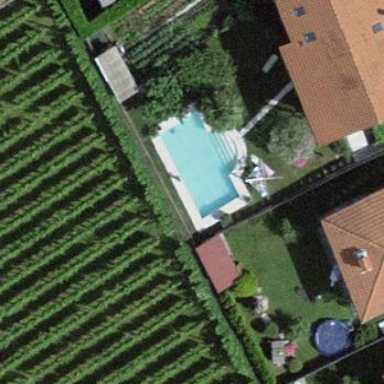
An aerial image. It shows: Swimming pool located in leisure land.